Interaction volume radius: 5 \u00c5
Interaction volume height: 15 \u00c5
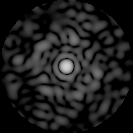
Disorder parameter: 0.8515